Question: I have a UISearch Bar with a few Placeholders. I'm making a simple search app for learning iOS, so I'm really new. I found that there was a weird line that was coming behind my UISearchBar whenever I started editing it as in the image :
My SearchBar code is pretty much the standard as any other search bar. I've tried doing the following, but they haven't worked :
'''
// [self.searchBar setBackgroundColor:[UIColor redColor]];
// self.searchBar.clipsToBounds = YES;
// searchBar.layer.borderWidth = 1;
// searchBar.layer.borderColor = self.searchBar.layer.borderColor;
// CGRect maskingLine = self.searchBar.frame;
// UIView *lineView = [[UIView alloc] initWithFrame:CGRectMake(maskingLine.origin.x, maskingLine.origin.y+20, maskingLine.size.width, 10)];
// lineView.backgroundColor = [UIColor greenColor];
// [self.searchBar addSubview:lineView];
'''
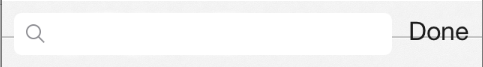
Answer: You are adding (for some unknown reason) a subview called 'lineView' to the search bar. That line you are seeing is the 'lineView'.